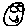
Label: smiley face